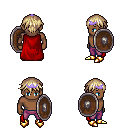
a pixel art fantasy rpg character, male body template, human, dark skin, red cape, magenta pants, white blonde short bangs hairstyle, purple tiara, gold boots, shield, four views (front, back, left, right), 2x2 character sprite sheet, small pixel art, hard edges, no anti-aliasing